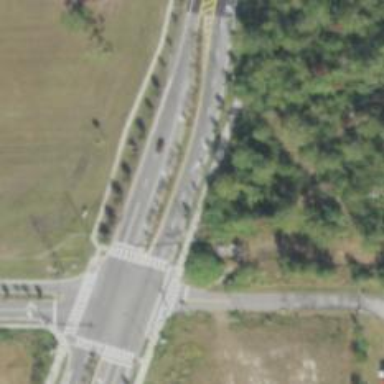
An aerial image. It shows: Secondary road with asphalt surface and sidewalk on the left.